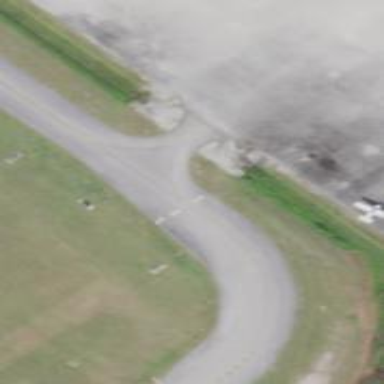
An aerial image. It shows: Image of taxiway at airport.